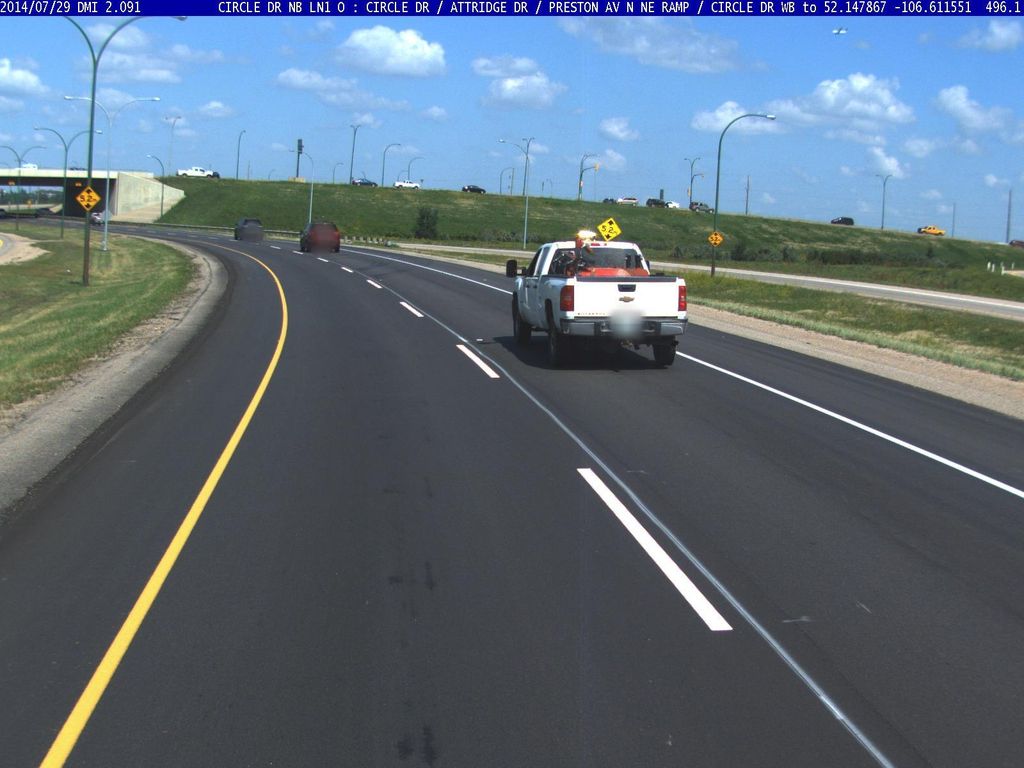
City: saskatoon